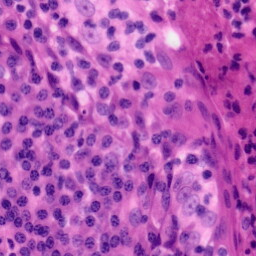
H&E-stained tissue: Tonsil